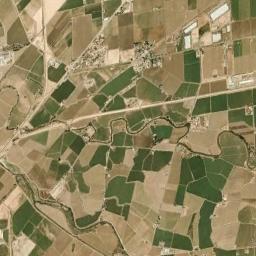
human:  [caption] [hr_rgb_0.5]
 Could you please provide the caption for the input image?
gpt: Many dense green, Khaki and tan mixed rectangular farmlands of different sizes with villages in the fields .

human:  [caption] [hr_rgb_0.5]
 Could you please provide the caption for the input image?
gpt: Several dirt roads are in rectangular farmlands .

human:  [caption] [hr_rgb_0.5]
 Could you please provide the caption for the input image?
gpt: Lots of rectangular farmlands of different colors and sizes surround some villages and some rivers go through the farmlands .

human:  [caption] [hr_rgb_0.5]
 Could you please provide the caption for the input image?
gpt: There are some green and bare rectangular farmland .

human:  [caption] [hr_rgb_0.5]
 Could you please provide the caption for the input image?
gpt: There are many yellow rectangular farmlands and green ones .